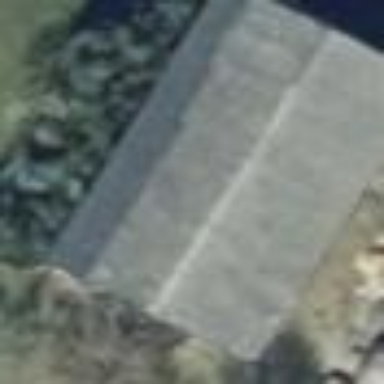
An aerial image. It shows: Building with gabled roof oriented along its structure. The roof is colored grey.